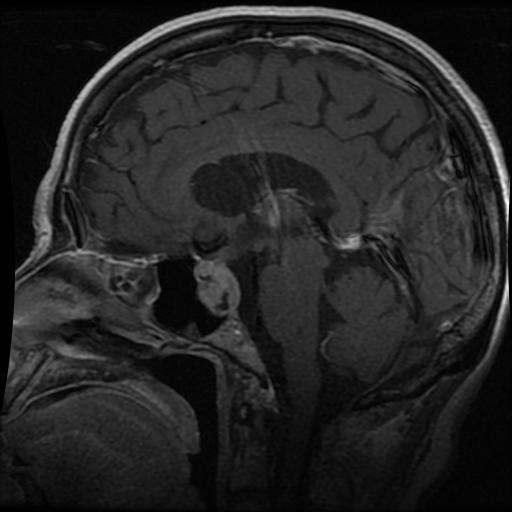
Label: pituitary